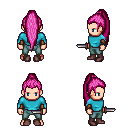
a pixel art fantasy rpg character, male body template, human, light skin, teal long-sleeve shirt, teal pants, pink extra-long topknot hairstyle, leather bracers, maroon shoes, dagger, four views (front, back, left, right), 2x2 character sprite sheet, small pixel art, hard edges, no anti-aliasing